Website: crate-barrel
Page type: payment
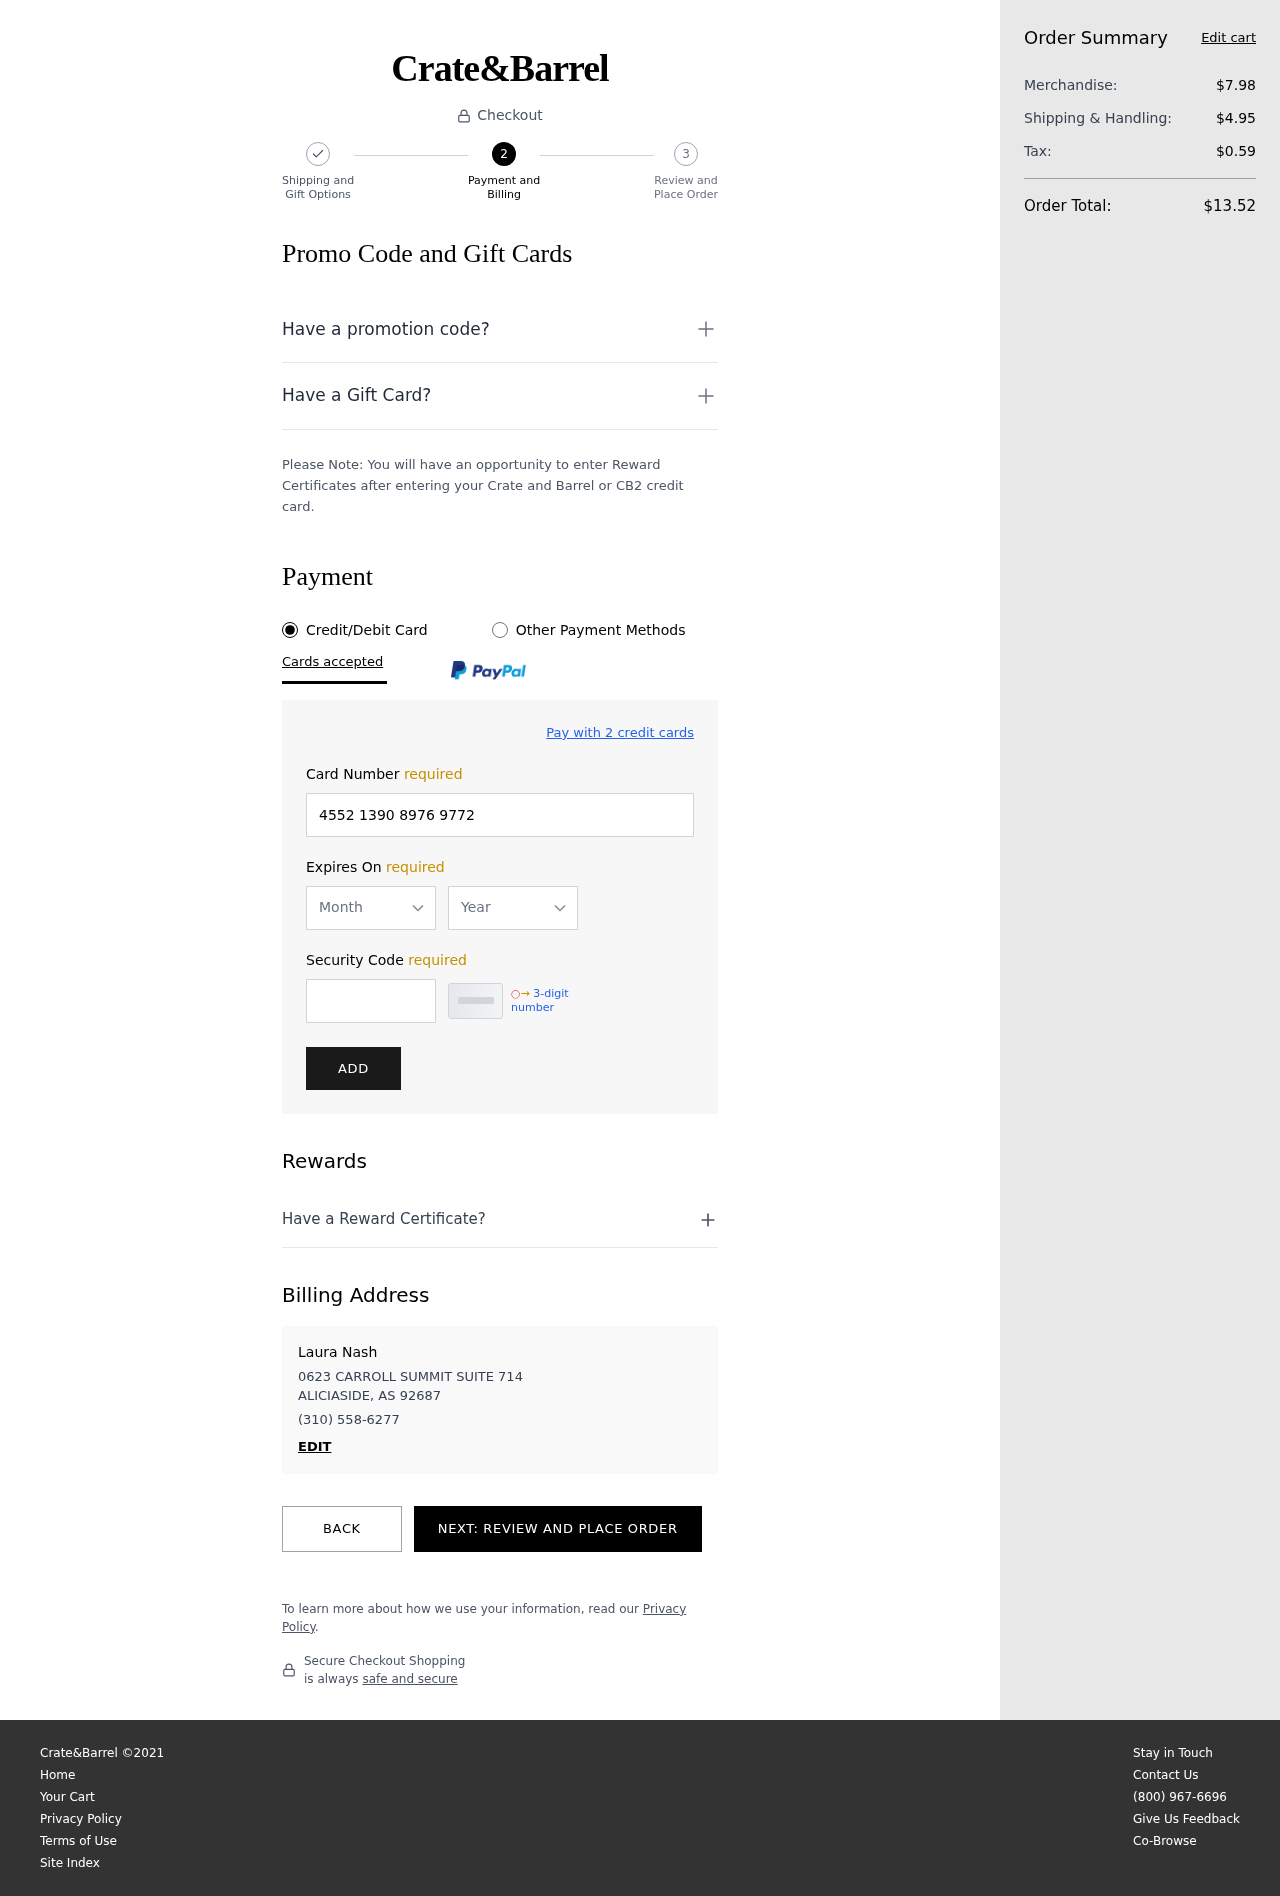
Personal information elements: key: PII_CARD_EXPIRY_MONTH
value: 08
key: PII_CARD_EXPIRY_YEAR
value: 26
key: PII_CITY_STATE_ZIP
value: ALICIASIDE, AS 92687
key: PII_FULLNAME
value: Laura Nash
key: PII_PHONE
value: (310) 558-6277
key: PII_STREET
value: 0623 CARROLL SUMMIT SUITE 714
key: PII_CARD_NUMBER
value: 4552 1390 8976 9772
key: PII_CARD_CVV
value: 852
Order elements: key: ORDER_SUBTOTAL
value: $7.98
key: ORDER_SHIPPING_COST
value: $4.95
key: ORDER_TAX
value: $0.59
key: ORDER_TOTAL
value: $13.52